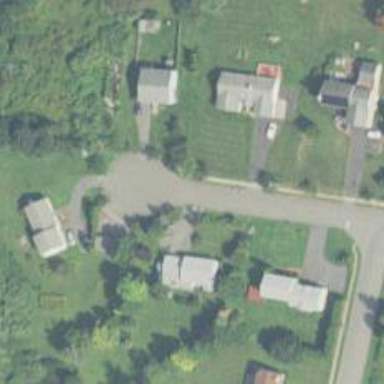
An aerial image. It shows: Residential road with asphalt surface and sidewalk on the left side.